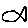
Label: fish